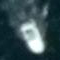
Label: civil